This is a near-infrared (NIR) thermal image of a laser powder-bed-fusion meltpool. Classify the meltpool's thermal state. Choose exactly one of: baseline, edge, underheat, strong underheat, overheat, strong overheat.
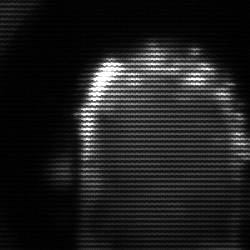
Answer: baseline